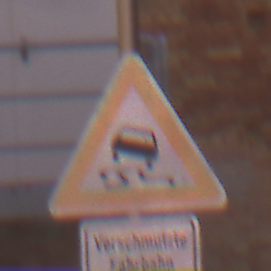
Verkehrszeichen: SchleuderOderRutschgefahr
Zusatzzeichen unten: HinweiseAufGefahrenDurchVerbaleAngabe4
Umgebung: Outdoor, Urban
Tageszeit: MorningAfternoon
Wetter: Clear
Licht: Natural
Jahreszeit: NotSpecified
Kontrast: MediumContrast